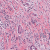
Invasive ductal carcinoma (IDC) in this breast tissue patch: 1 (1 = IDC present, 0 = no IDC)